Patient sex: M
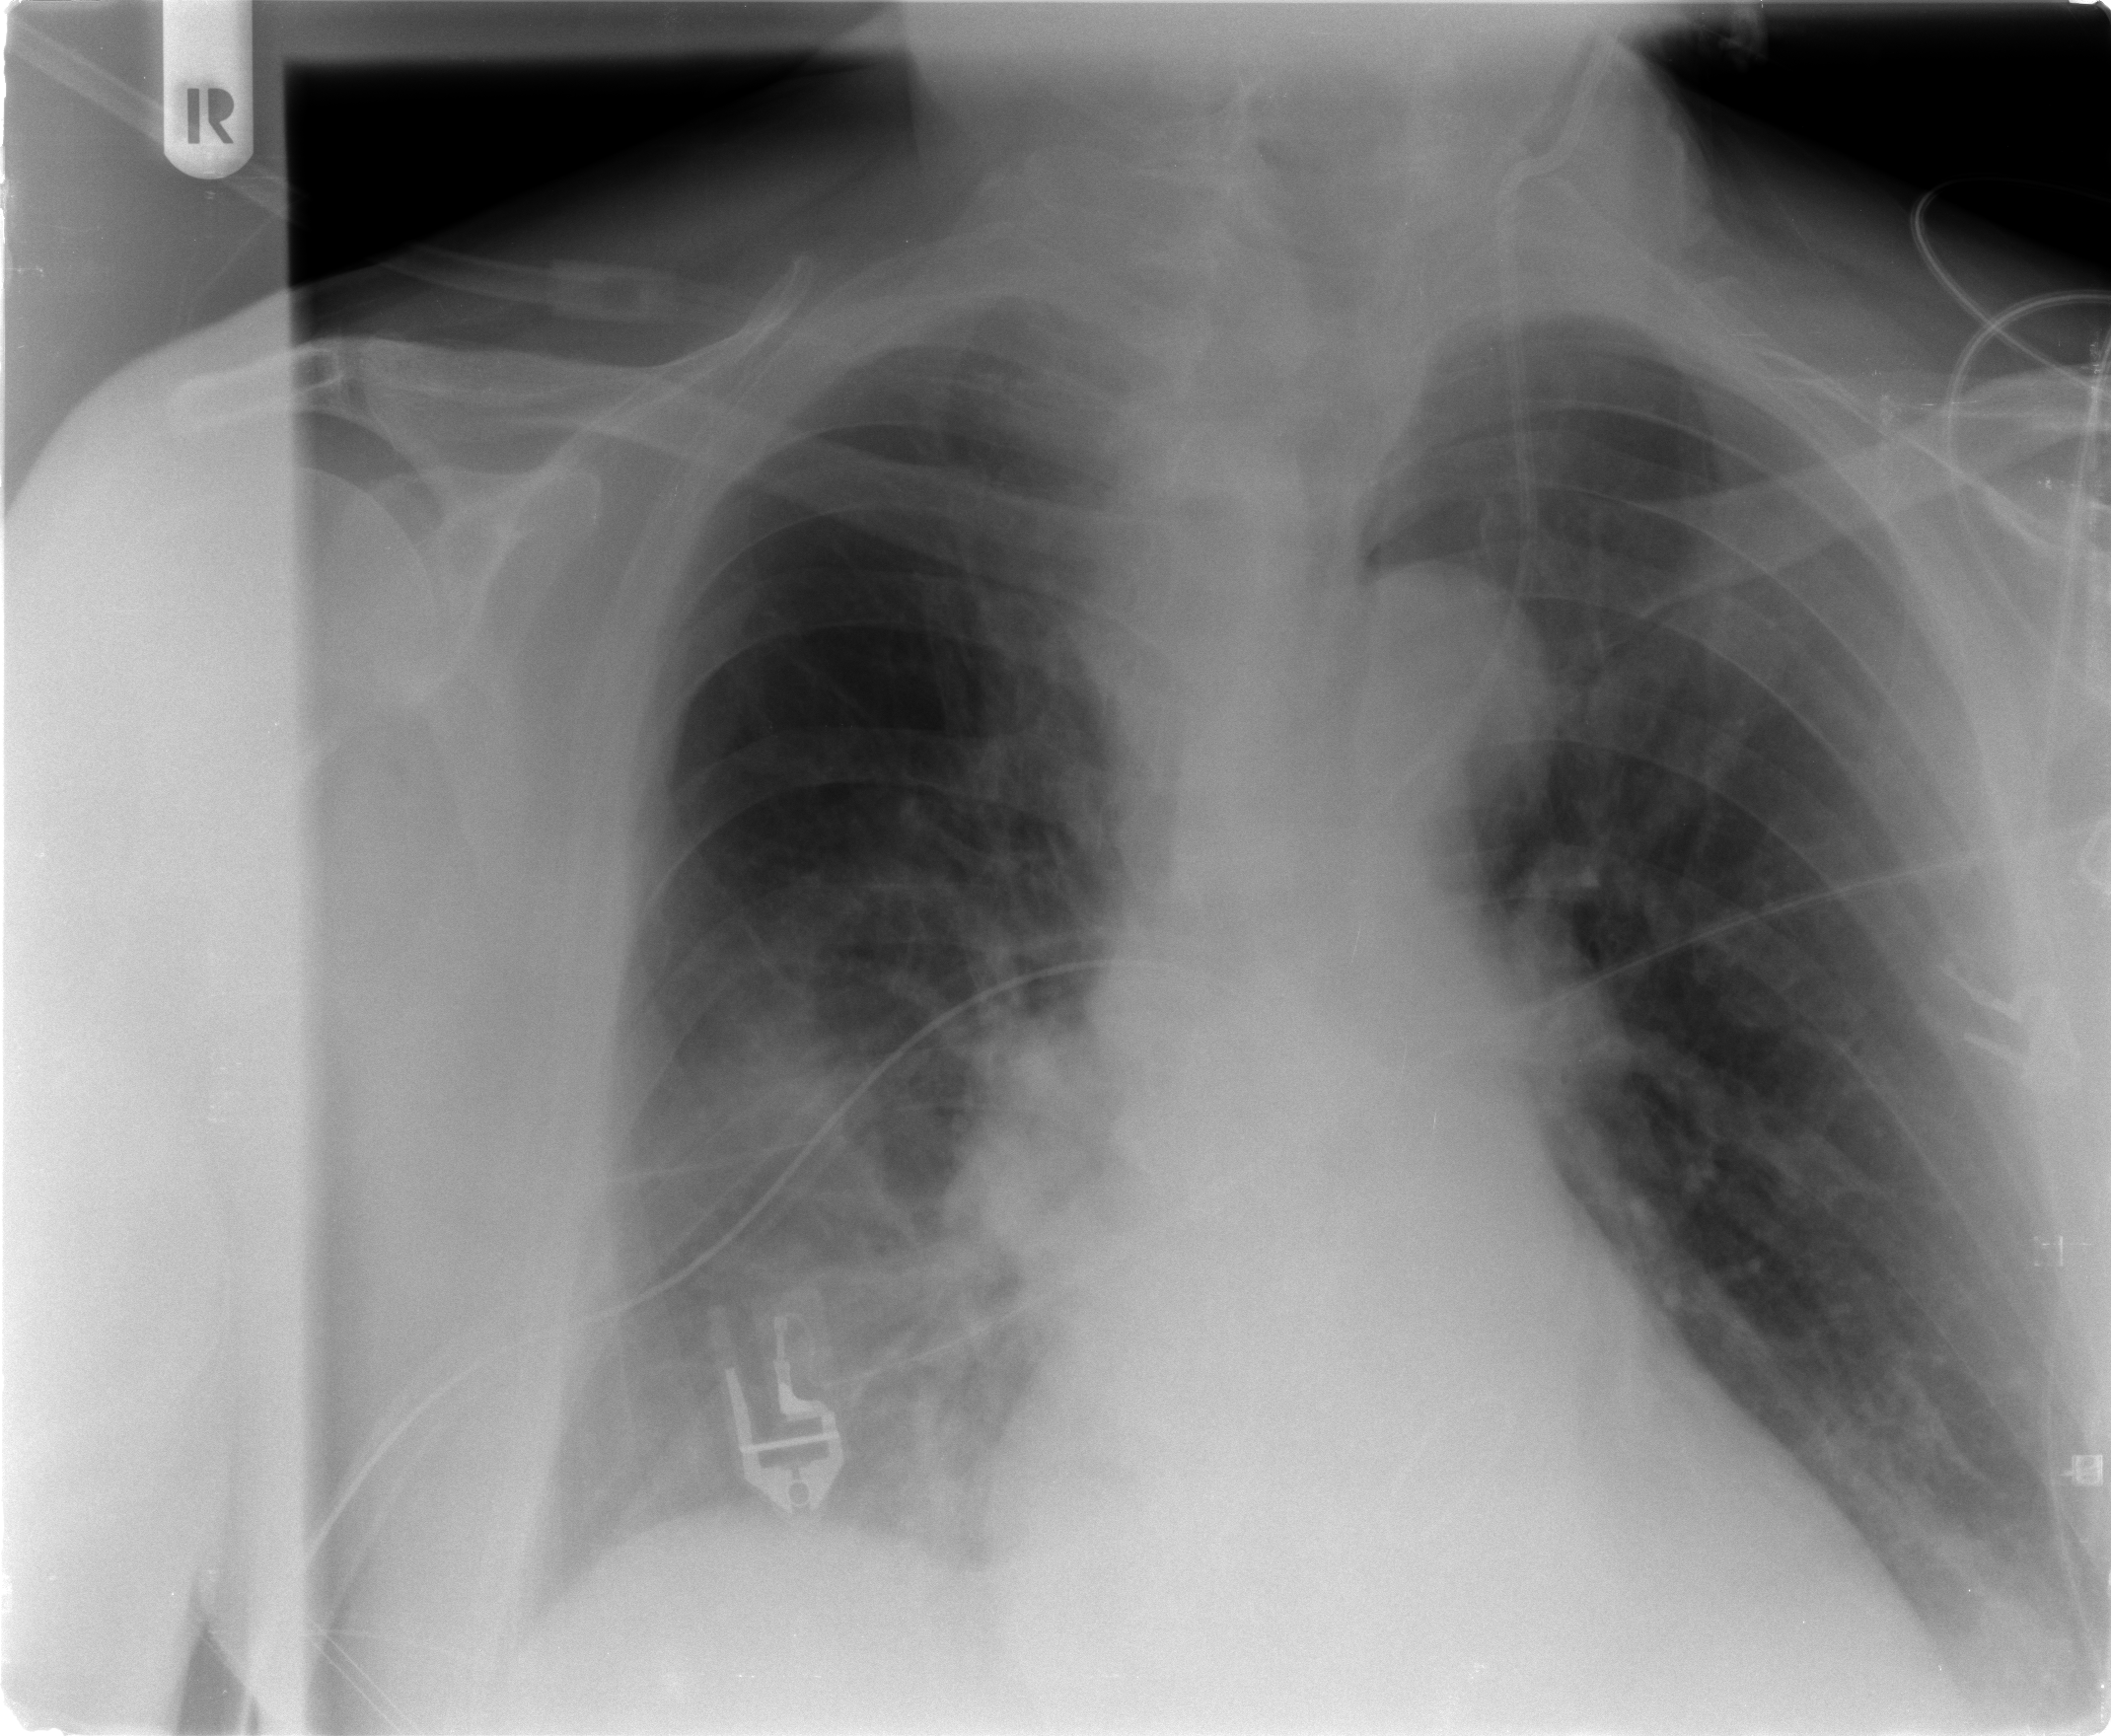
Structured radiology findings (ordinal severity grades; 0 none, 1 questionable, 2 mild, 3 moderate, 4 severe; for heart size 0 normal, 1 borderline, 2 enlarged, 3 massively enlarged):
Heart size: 1
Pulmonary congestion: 0
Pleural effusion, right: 2
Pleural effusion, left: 0
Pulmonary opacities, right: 2
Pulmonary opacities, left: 1
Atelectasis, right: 2
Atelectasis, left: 2